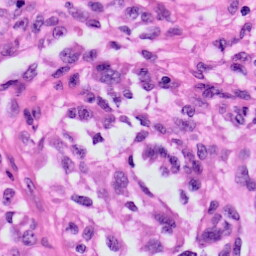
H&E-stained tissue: Skin